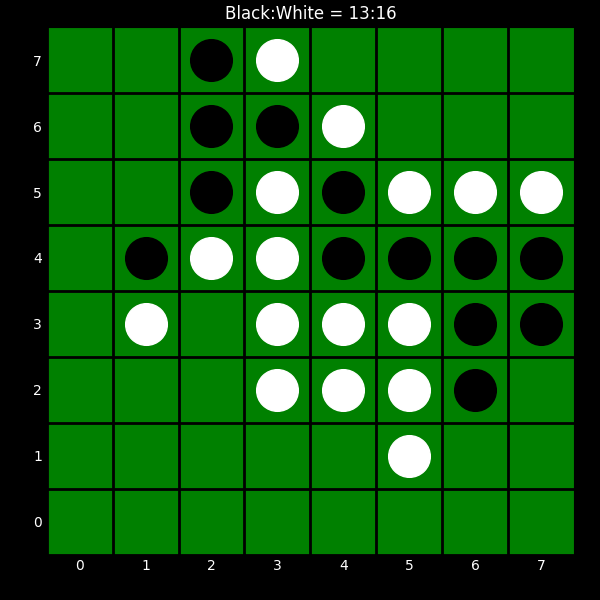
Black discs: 13
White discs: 16